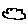
Label: cloud